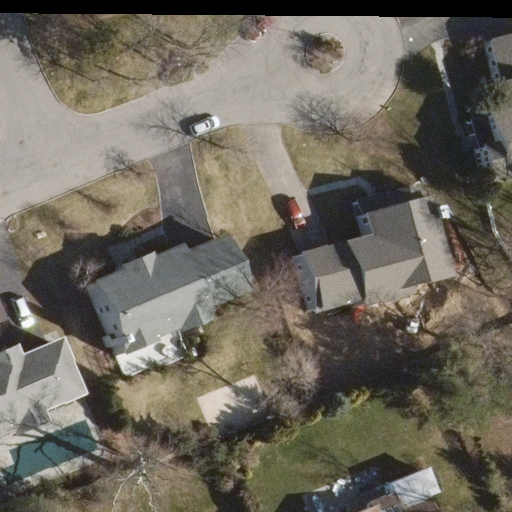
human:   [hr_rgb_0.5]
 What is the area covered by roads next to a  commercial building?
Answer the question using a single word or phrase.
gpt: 0m2

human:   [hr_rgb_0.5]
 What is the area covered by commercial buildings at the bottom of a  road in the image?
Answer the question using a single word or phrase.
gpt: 0m2

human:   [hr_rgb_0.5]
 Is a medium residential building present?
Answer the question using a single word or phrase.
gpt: yes

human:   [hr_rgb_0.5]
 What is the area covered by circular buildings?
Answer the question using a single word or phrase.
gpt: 0m2

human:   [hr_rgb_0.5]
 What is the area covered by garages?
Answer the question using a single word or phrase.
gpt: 0m2

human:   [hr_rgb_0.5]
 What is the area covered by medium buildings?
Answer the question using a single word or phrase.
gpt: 1752m2

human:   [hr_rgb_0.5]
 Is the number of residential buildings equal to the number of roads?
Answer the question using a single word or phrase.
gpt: no

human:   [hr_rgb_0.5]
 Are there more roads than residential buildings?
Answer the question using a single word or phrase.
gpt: no

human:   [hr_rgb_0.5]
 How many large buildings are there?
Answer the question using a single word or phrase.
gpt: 0

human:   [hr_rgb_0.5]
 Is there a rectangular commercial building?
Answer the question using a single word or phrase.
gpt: no

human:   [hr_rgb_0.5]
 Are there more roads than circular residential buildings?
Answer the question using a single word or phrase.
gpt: yes

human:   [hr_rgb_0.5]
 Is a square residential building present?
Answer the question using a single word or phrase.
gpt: no

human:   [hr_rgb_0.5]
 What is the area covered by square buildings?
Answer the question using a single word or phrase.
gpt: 0m2

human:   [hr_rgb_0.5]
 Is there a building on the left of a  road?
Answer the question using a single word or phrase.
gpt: yes

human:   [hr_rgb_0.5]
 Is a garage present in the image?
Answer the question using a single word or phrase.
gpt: no

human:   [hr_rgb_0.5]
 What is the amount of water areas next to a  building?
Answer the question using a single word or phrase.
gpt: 0

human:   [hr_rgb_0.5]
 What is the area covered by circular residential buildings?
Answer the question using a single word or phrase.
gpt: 0m2

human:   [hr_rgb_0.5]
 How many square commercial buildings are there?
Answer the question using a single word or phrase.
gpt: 0

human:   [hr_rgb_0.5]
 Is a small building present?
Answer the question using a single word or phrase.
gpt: yes

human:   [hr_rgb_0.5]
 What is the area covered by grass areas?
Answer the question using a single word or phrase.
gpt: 0m2

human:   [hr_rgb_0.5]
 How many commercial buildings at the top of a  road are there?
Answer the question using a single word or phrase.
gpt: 0

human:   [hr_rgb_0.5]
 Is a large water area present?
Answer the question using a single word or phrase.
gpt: no

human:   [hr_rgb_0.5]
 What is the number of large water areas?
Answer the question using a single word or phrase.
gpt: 0

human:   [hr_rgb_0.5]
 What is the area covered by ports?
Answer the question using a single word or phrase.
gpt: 0m2

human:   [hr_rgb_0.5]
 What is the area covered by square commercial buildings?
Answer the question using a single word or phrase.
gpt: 0m2

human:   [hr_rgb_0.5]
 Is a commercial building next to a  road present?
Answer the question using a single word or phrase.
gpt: no

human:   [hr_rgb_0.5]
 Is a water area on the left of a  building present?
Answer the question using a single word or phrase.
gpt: no

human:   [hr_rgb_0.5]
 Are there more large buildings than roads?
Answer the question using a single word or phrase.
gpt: no

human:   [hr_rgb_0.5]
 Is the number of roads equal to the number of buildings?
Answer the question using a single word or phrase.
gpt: no

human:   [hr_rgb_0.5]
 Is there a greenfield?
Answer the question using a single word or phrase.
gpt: no

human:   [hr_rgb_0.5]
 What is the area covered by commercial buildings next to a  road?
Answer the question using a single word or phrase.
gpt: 0m2

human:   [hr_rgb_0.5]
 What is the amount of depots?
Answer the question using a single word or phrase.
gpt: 0

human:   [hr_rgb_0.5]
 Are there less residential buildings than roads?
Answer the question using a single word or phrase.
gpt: no

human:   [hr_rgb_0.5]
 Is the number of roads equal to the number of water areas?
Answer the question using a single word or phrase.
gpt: no

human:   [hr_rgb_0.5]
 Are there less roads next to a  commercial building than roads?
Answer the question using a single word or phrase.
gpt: yes

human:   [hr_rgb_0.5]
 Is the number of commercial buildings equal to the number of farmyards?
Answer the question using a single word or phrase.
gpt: yes